Field crop: maize
Growth stage: 2
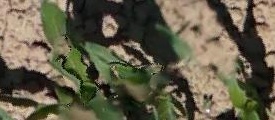
Species: maize